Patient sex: M
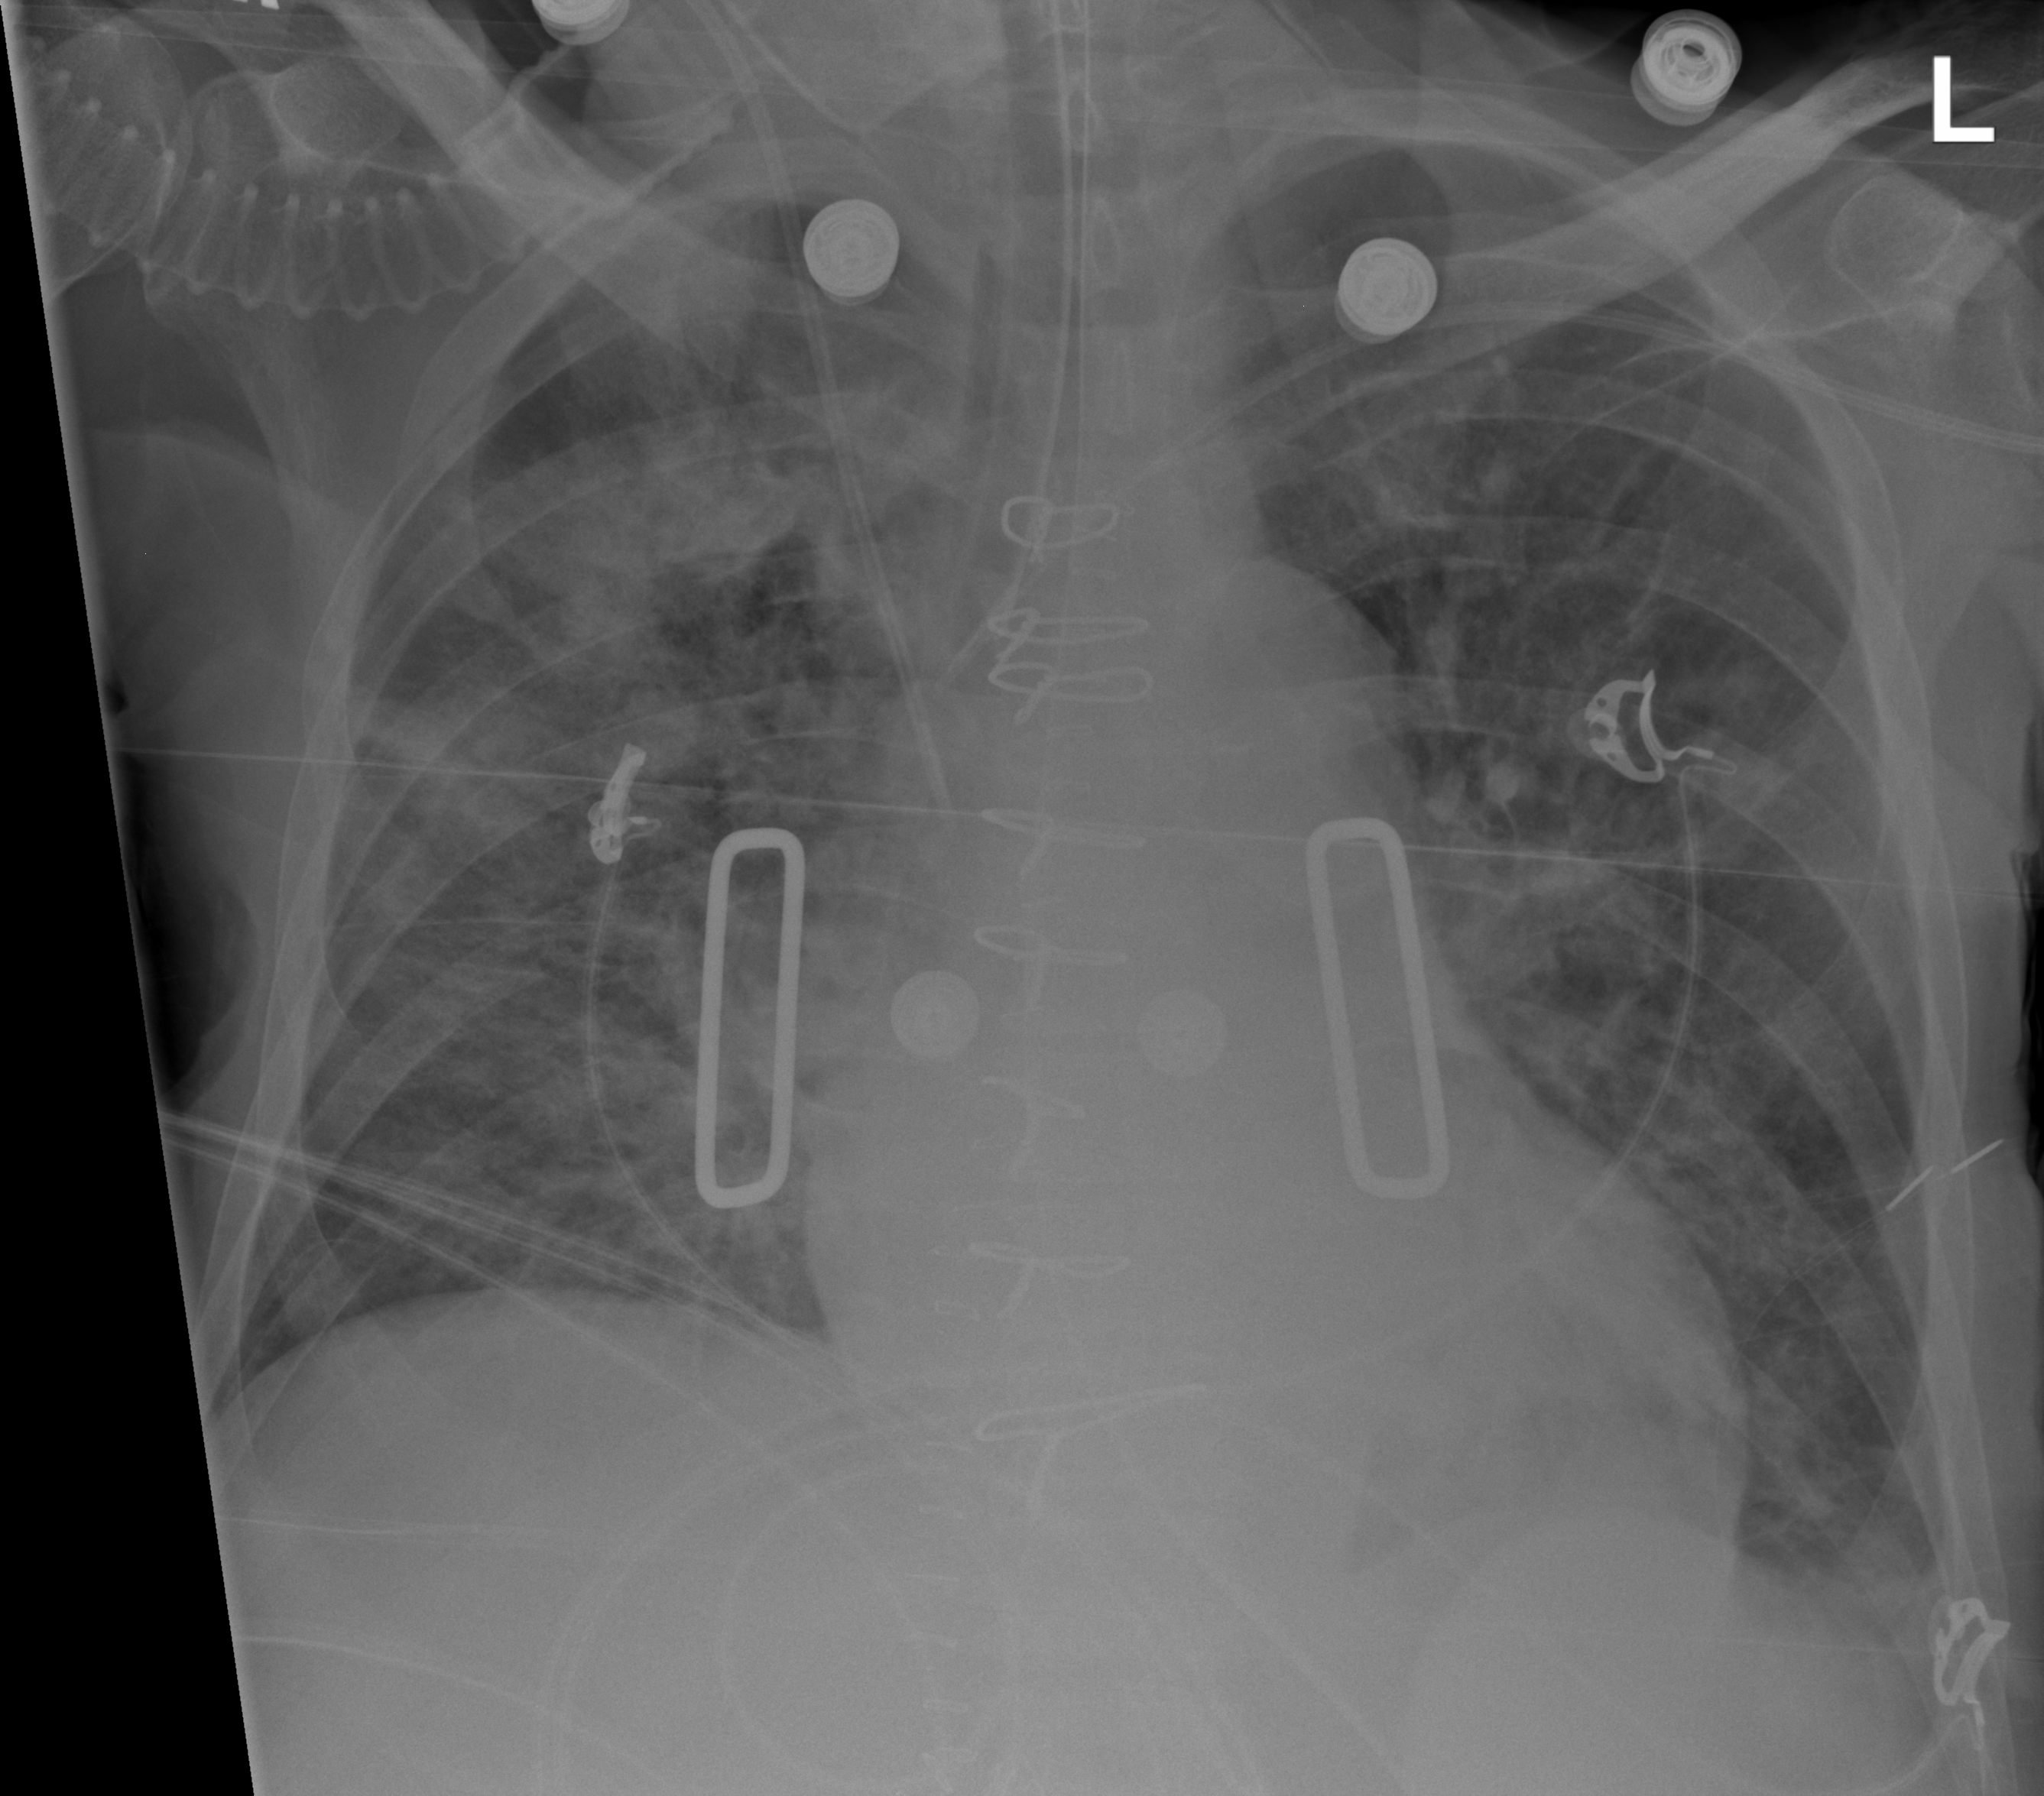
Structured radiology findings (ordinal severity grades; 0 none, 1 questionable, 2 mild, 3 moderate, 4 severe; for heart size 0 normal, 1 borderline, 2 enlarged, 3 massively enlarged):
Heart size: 1
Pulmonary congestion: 2
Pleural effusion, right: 0
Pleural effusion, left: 0
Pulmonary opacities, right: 3
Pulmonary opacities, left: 2
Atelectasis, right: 2
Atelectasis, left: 2